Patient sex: M
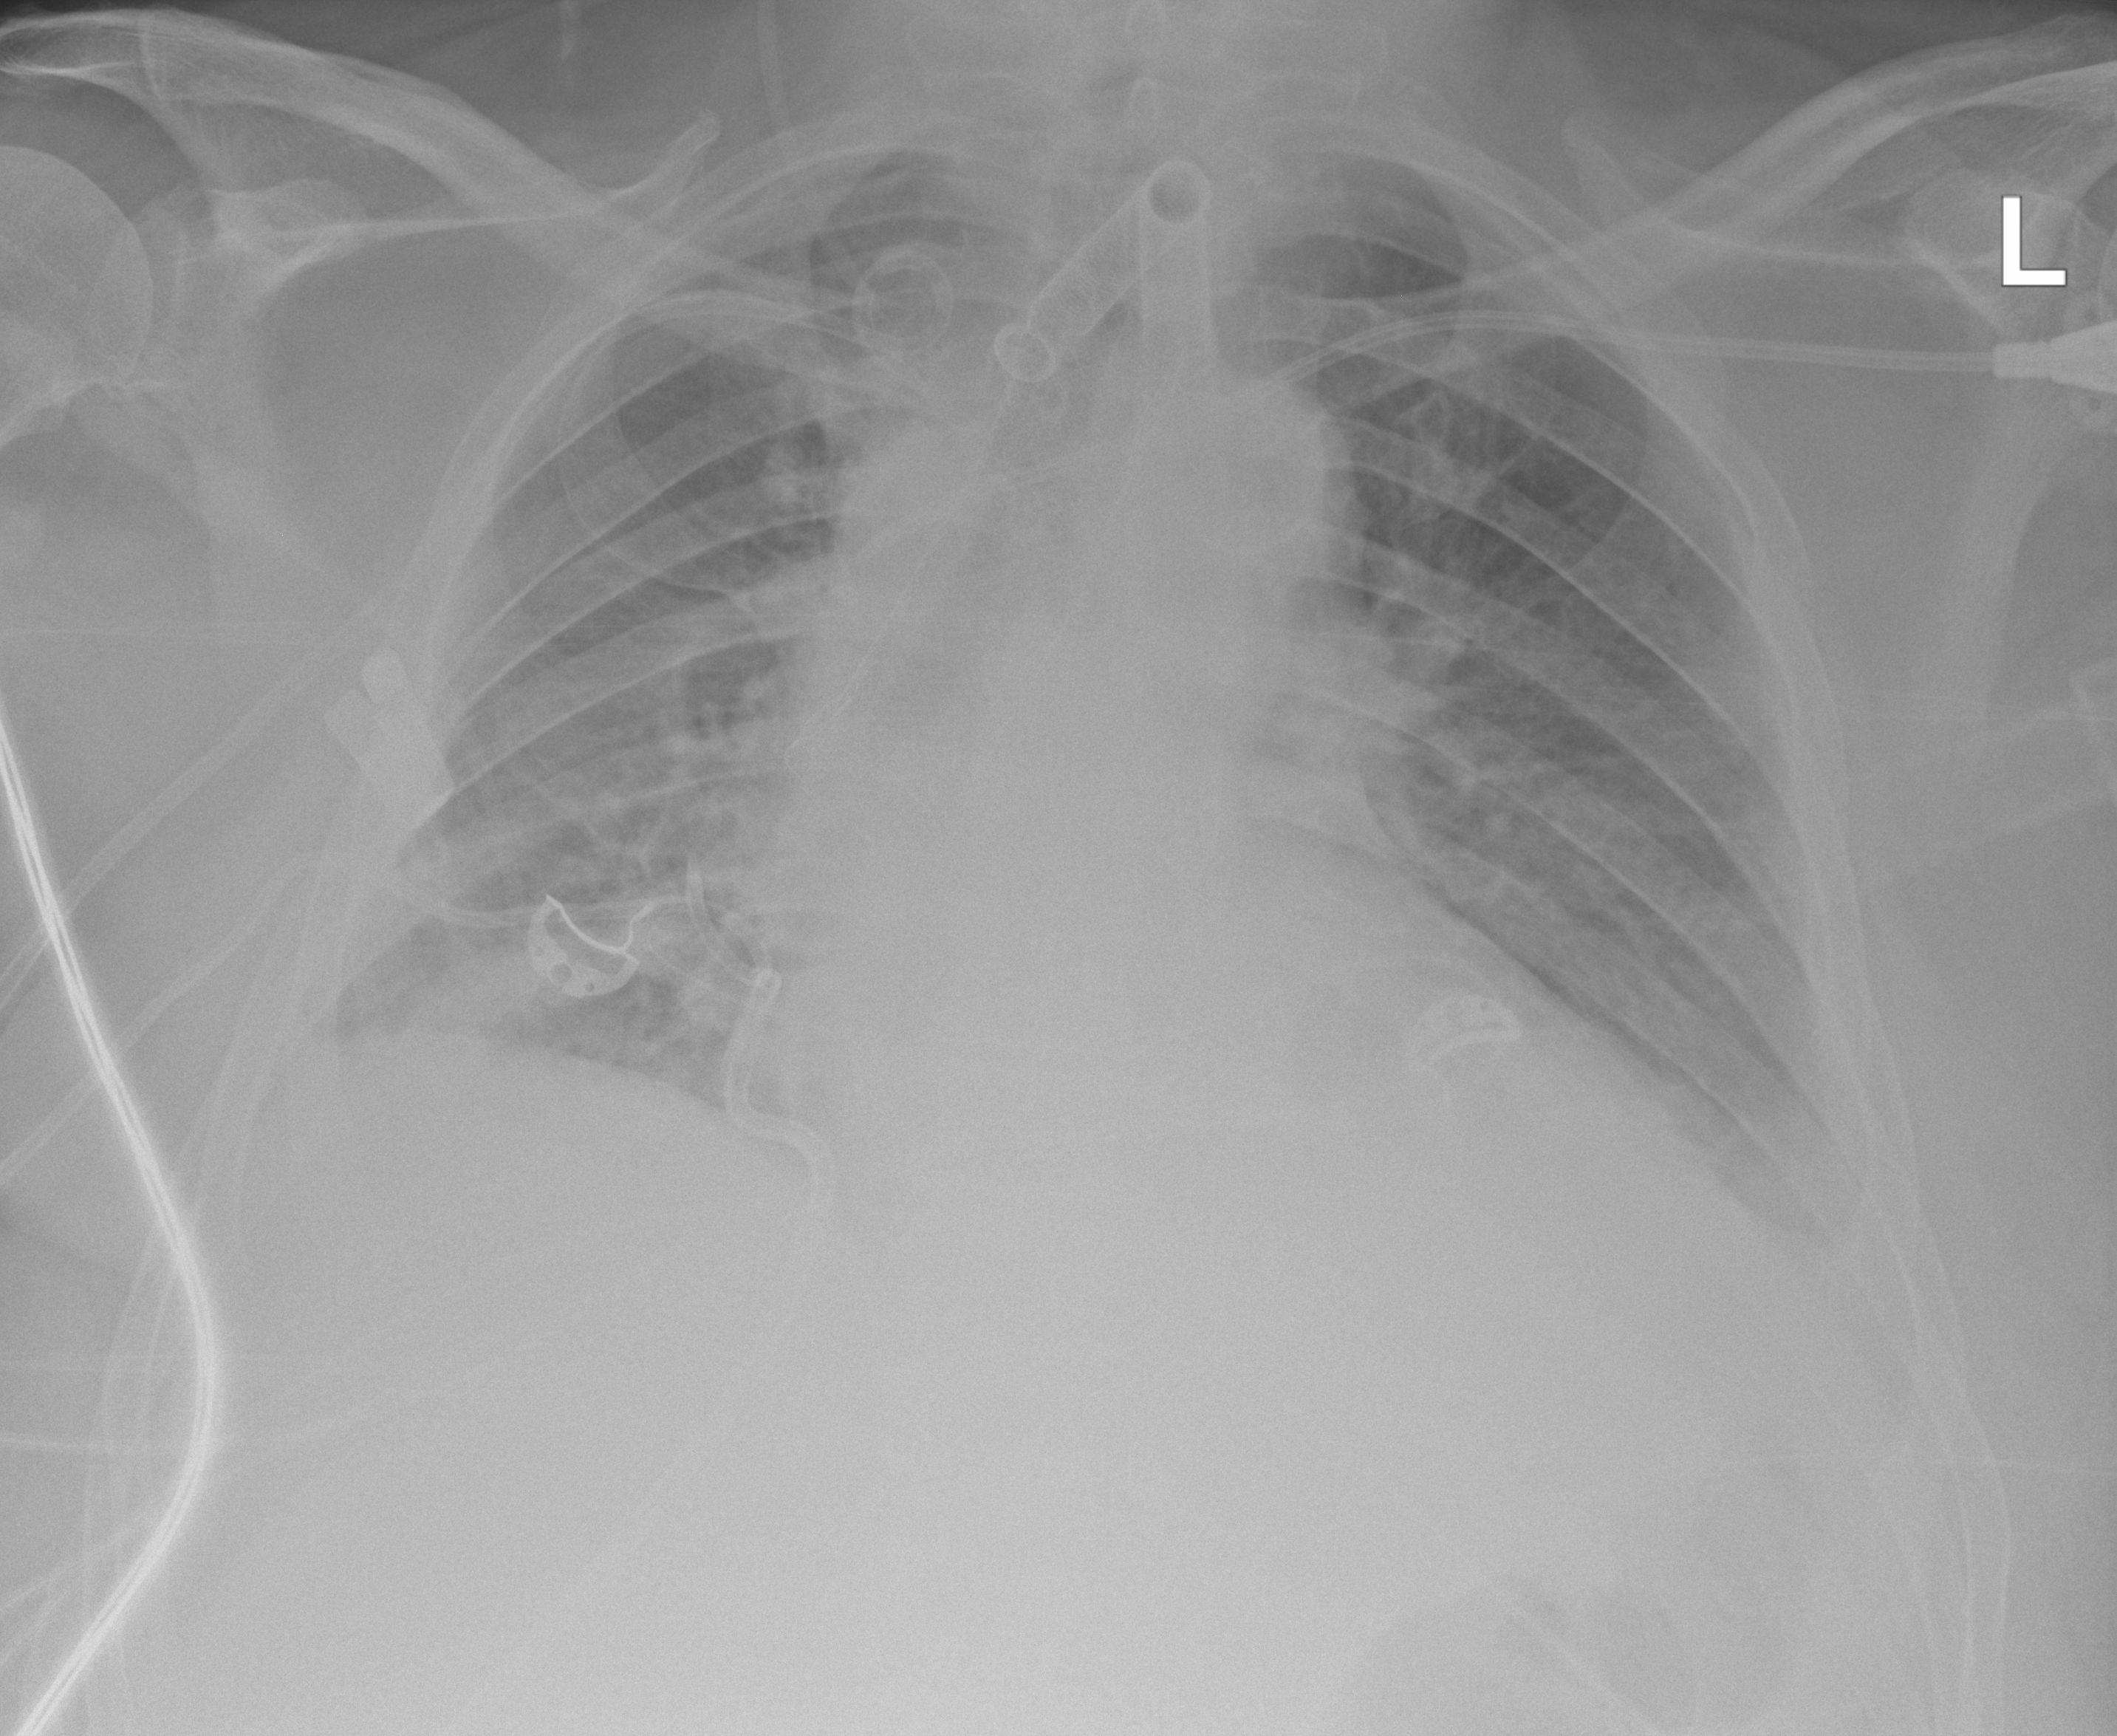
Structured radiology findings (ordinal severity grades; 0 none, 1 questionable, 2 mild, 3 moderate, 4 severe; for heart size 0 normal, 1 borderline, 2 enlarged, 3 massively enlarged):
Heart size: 1
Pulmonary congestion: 1
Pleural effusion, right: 2
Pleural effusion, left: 2
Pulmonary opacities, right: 1
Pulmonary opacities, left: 0
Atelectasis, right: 2
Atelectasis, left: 2